九年级 · 组合几何学
如图, 在 $\triangle A B C D$ 中, 以 $C D$ 为直径作 $\odot O, \odot O$ 经过点 $A$, 且与 $B D$ 交于点 $E$, 连接 $A E$ 并延长, 与 $B C$ 交于点 $F$, 若 $F$ 是 $B C$ 的中点, $A F=6$, 则 $A B=$ $\qquad$ .


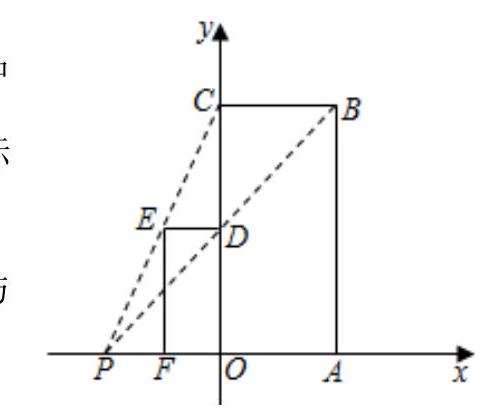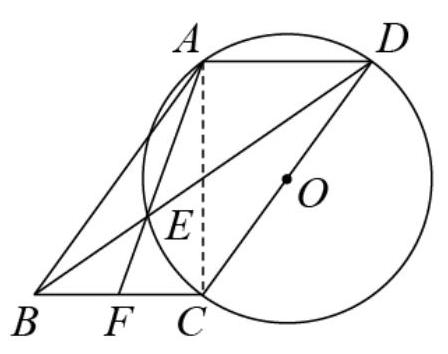
答案:  $4 \sqrt{3}$

解析: 连接 $C E, A C$, 根据平行四边形的性质即圆周角定理得出 $\angle C E D=\angle A C D=90^{\circ}$,再由相似三角形的判定和性质得出 $\frac{A D}{F B}=\frac{E D}{E B}=\frac{A E}{F E}$, 利用线段中点及已知条件得出 $A E=4, E F=2$, 设 $B E=x$, 则 $D E=2 x$, 利用勾股定理得出 $A C^{2}=32$, 再次利用勾股定理求解即可.

【详解】解：连接 $C E, A C$, 如图所示:

$\because \triangle A B C D$,

$\therefore A D / / B C, \quad A D=B C$,

$\because C D$ 为 $\odot O$ 的直径,

$\therefore \angle C E D=\angle A C D=90^{\circ}$,

$\because A D / / B C$,

$\therefore \triangle A E D \sim \triangle F E B$,

$\therefore \frac{A D}{F B}=\frac{E D}{E B}=\frac{A E}{F E}$,

$\because F$ 是 $B C$ 的中点,

$\therefore F B=\frac{1}{2} B C=\frac{1}{2} A D$,

$\therefore E B=\frac{1}{2} E D, F E=\frac{1}{2} A E$,

$\because A E+E F=6$,

$\therefore A E=4, E F=2$,

$\because \angle B E C=180^{\circ}-\angle C E D=90^{\circ}$,

$\therefore B C=2 E F=4$,

设 $B E=x$, 则 $D E=2 x$,
$\because B C^{2}-B E^{2}=C E^{2}, C D^{2}-D E^{2}=C E^{2}$,

$\therefore B C^{2}-B E^{2}=C D^{2}-D E^{2}$,

$\therefore 16-x^{2}=C D^{2}-4 x^{2}$, 即 $C D^{2}=16+3 x^{2}$,

$\because C D^{2}=A D^{2}+A C^{2}, \quad A D=B C=4$,

$\therefore C D^{2}=16+A C^{2}$,

$\therefore A C^{2}=3 x^{2}$,

$\because A C^{2}=A F^{2}-F C^{2}, \quad F C=\frac{1}{2} B C=2$,

$\therefore A C^{2}=6^{2}-2^{2}=32$,

$\because A D / / B C$,

$\therefore \angle A C B=\angle C A D=90^{\circ}$,

$\therefore A B=\sqrt{B C^{2}+A C^{2}}=\sqrt{16+32}=4 \sqrt{3}$,

故答案为: $4 \sqrt{3}$.

【点睛】题目主要考查平行四边形的性质及圆周角定理, 相似三角形的判定和性质, 勾股定理解三角形等, 理解题意, 综合运用这些知识点是解题关键.